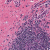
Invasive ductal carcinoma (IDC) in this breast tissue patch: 0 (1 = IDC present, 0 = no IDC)